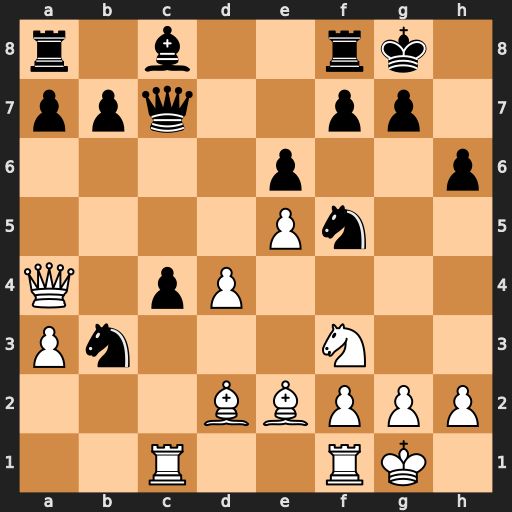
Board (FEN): r1b2rk1/ppq2pp1/4p2p/4Pn2/Q1pP4/Pn3N2/3BBPPP/2R2RK1
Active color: w
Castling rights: -
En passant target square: -
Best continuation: Qxb3 cxb3 Rxc7